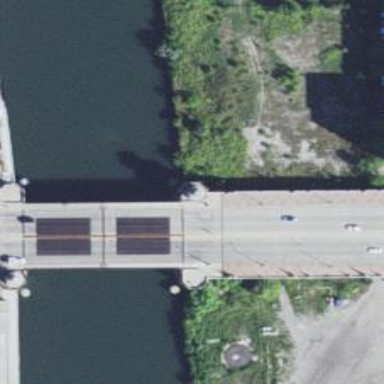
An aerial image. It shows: Secondary road crossing bascule bridge.